The picture encodes a bearing's raw vibration samples as pixel intensities in a 2-D grid. Determine the bearing's health state. Answer with exactly one of: normal, inner_race, outer_race, ball.
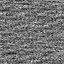
Answer: normal